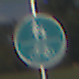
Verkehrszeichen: GemeinsamerGehUndRadweg
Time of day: MorningAfternoon
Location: Outdoor (Nature)
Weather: PartlyCloudy
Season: NotSpecified
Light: Natural